Question:
I have used tabbar controller using storyboard in application with iOS 6.
In normal or iPhone-4, Screen Layouts are fine. But in iPhone-5 or Retina display, I am stuck with Tabbar Controller layout..:(
Any Specific settings for this? Please tell me solution ASAP.
Thanks in advance.
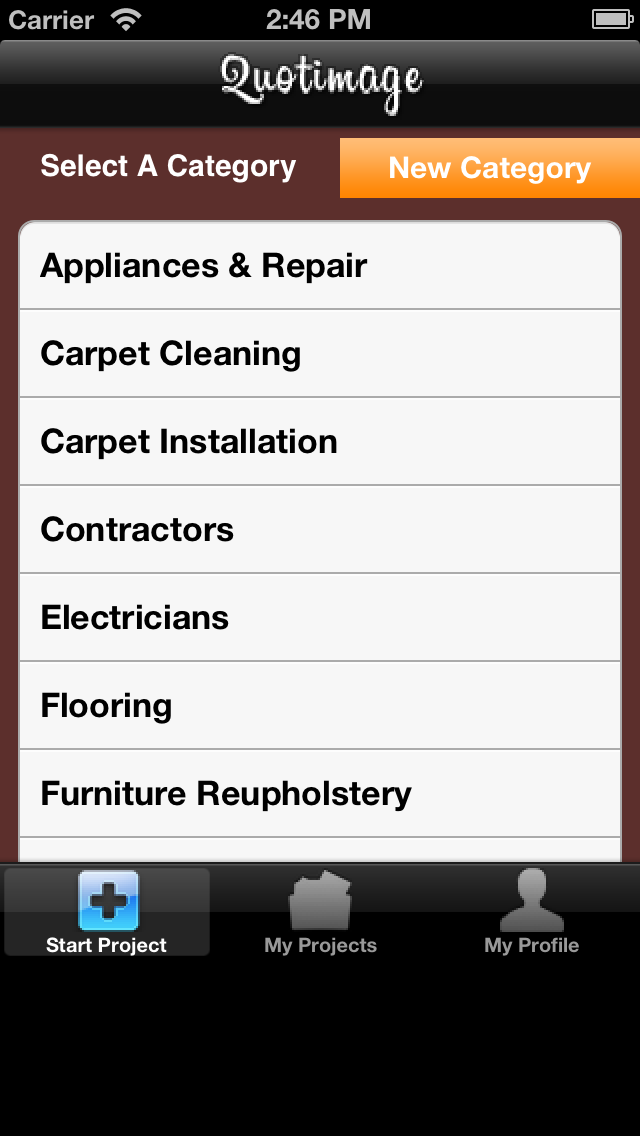
Answer: This code works for me at least.
Code ::
'''
if ([[UIScreen mainScreen] bounds].size.height == 568)
{
[view setFrame:CGRectMake(view.frame.origin.x, 519, view.frame.size.width, view.frame.size.height)];
}
else if ([[UIScreen mainScreen] bounds].size.height == 480)
{
[view setFrame:CGRectMake(view.frame.origin.x, 431, view.frame.size.width, view.frame.size.height)];
}
'''